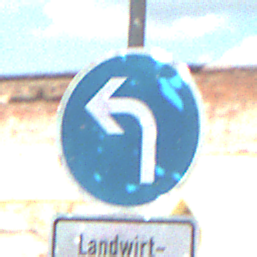
Verkehrszeichen: VorgeschriebeneFahrtrichtungLinks
Zusatzzeichen unten: BesondereFahrzeugeUndTransportgueter6
Umgebung: Outdoor, Suburban
Tageszeit: Midday
Wetter: PartlyCloudy
Licht: Natural
Jahreszeit: NotSpecified
Kontrast: HighContrast